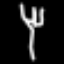
Label: fork